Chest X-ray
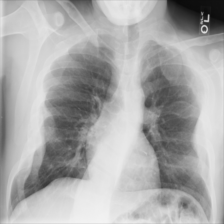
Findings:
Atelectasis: negative
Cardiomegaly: negative
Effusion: negative
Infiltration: negative
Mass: negative
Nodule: negative
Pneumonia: negative
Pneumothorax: negative
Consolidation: negative
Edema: negative
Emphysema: negative
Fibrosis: negative
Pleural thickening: negative
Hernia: negative